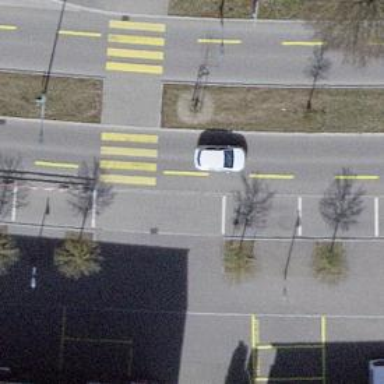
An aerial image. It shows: Uncontrolled road crossing.